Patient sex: M
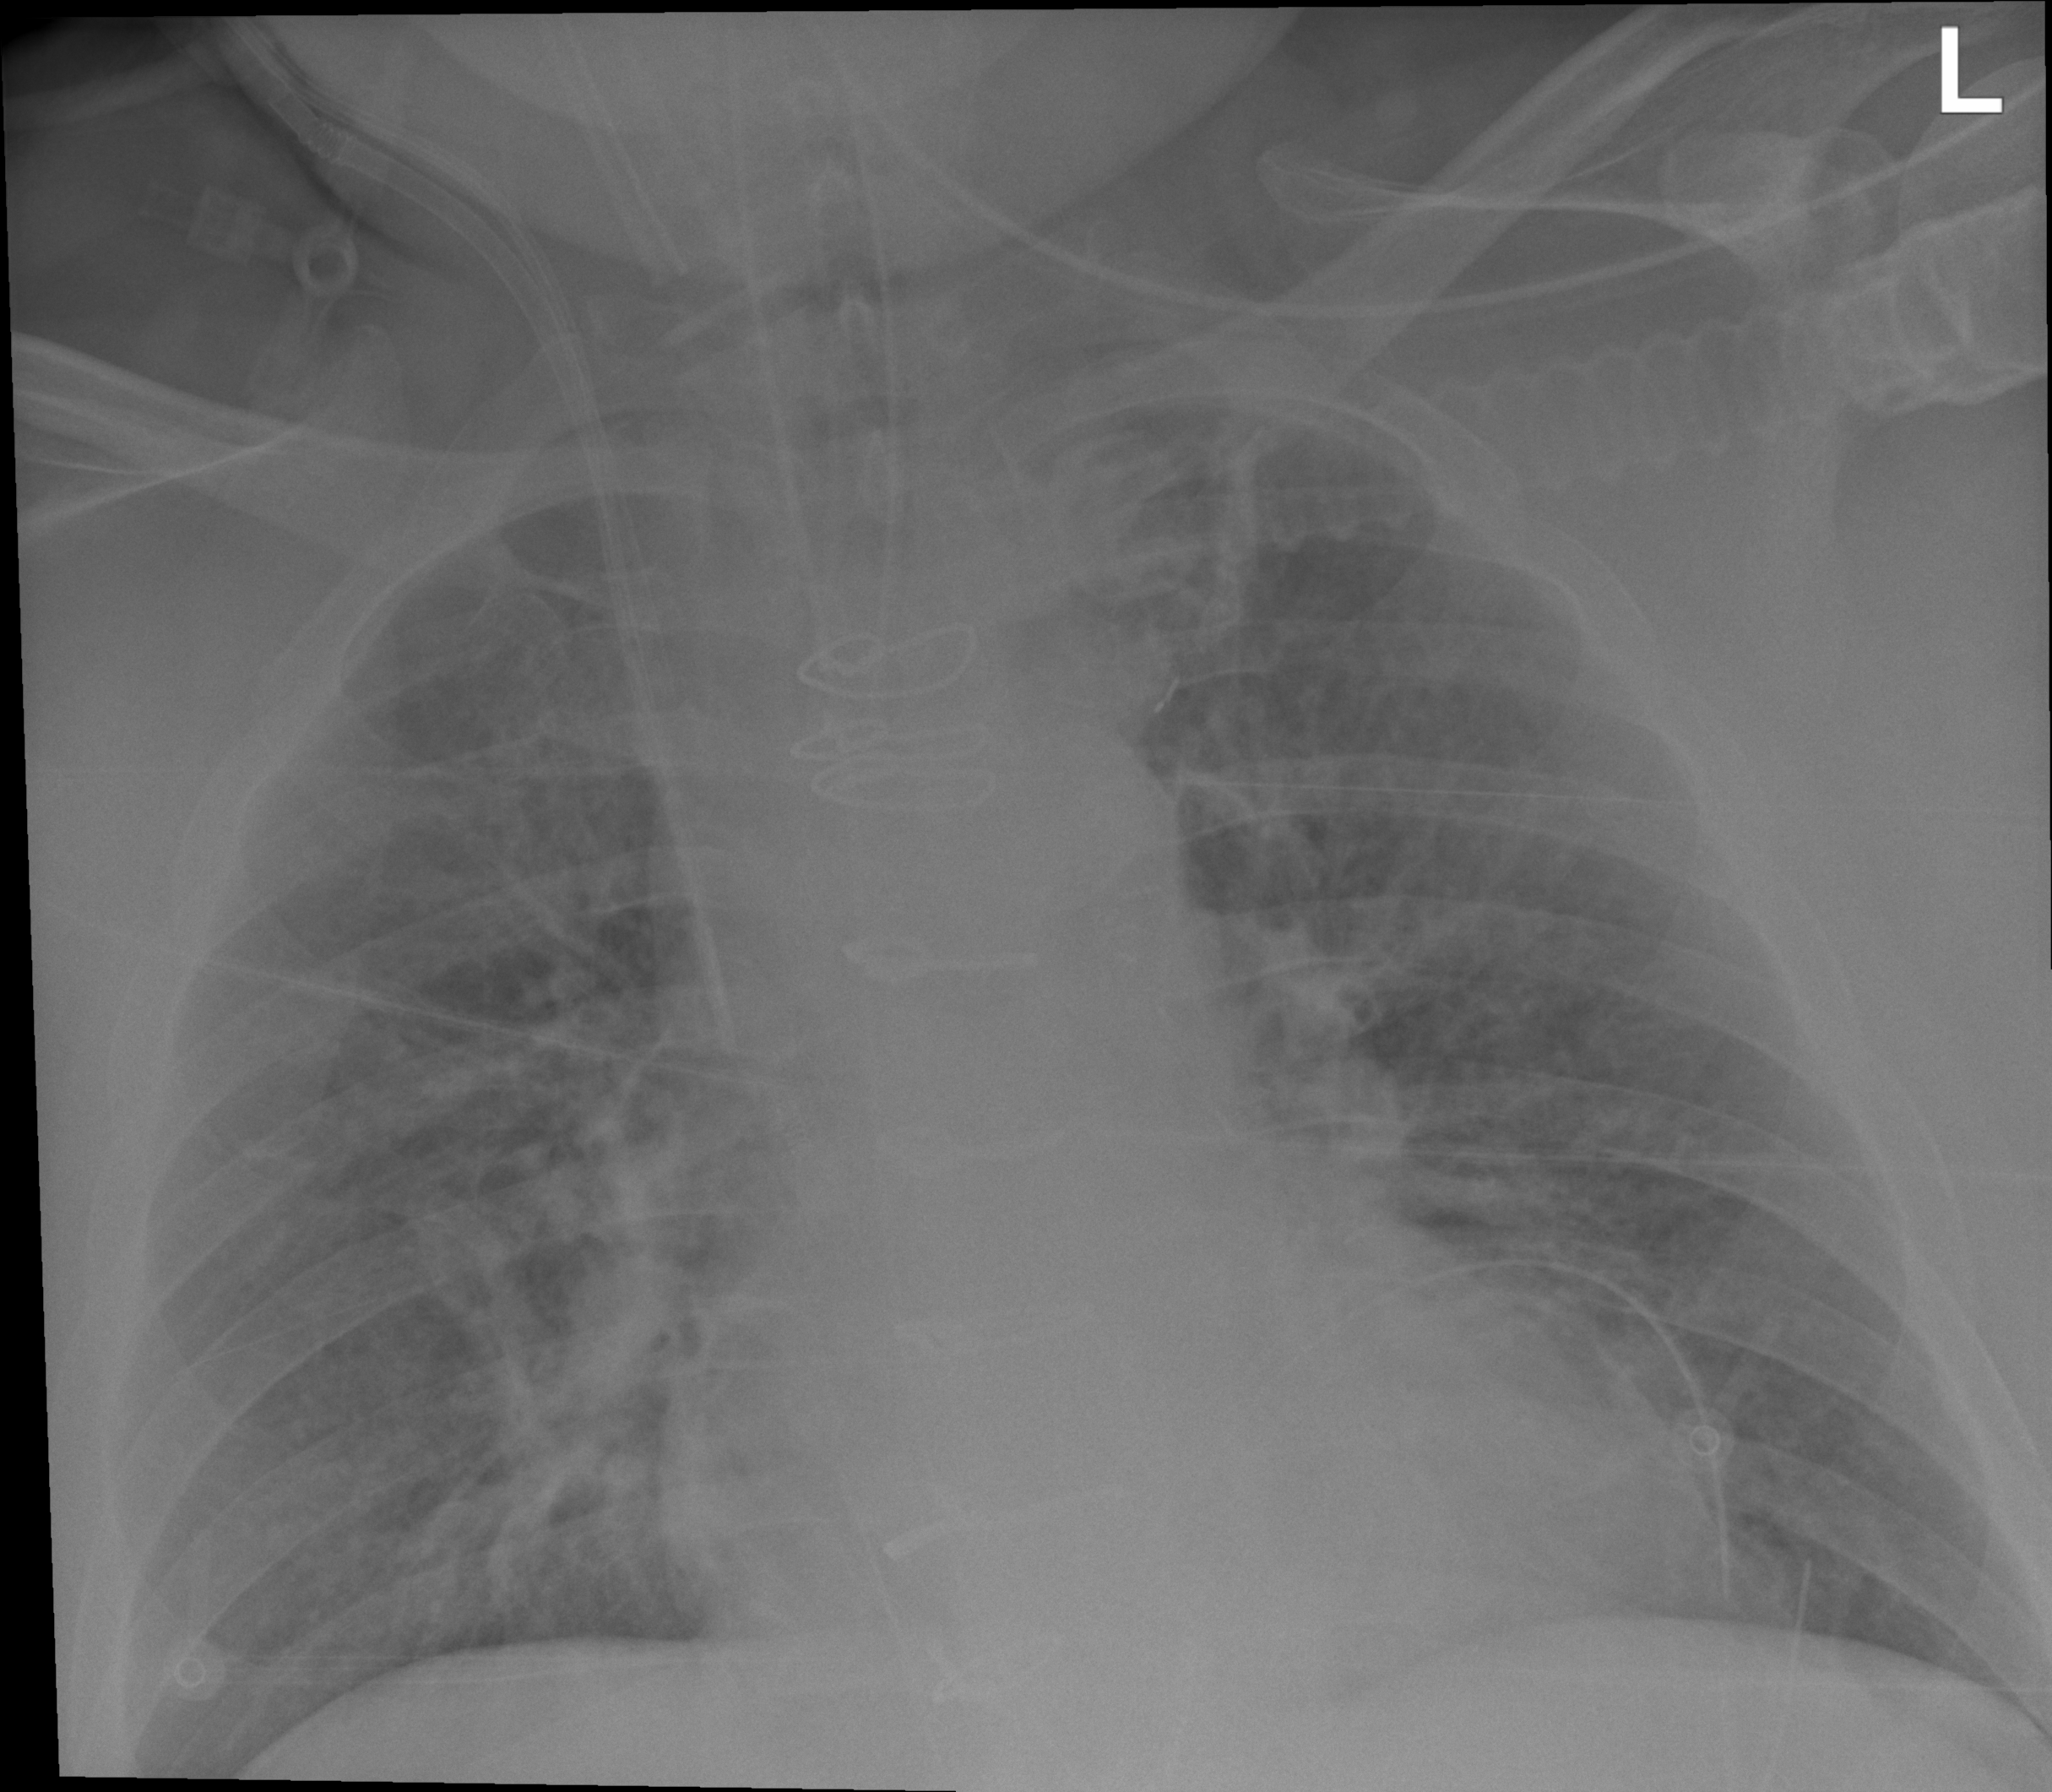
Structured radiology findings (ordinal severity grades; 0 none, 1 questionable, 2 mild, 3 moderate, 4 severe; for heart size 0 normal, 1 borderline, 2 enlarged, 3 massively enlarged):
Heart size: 1
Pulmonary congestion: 2
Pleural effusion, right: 0
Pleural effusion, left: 0
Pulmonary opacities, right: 2
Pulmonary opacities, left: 2
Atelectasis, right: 0
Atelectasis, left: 0